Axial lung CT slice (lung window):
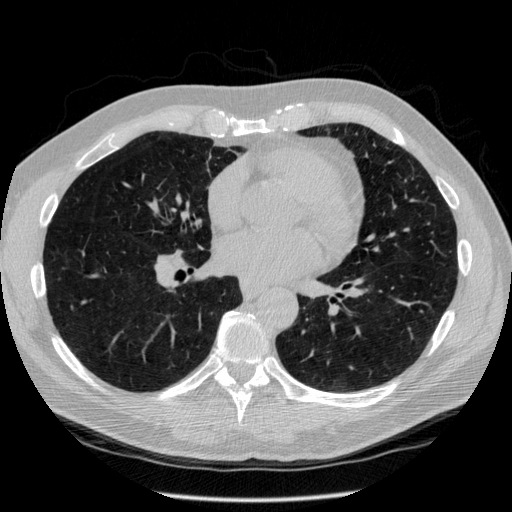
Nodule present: no